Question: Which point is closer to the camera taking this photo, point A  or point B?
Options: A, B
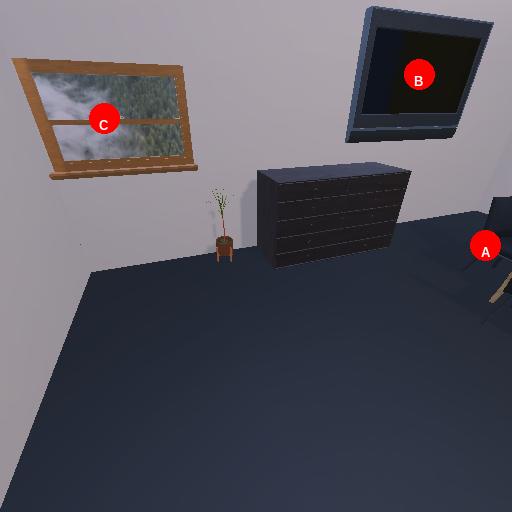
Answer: A